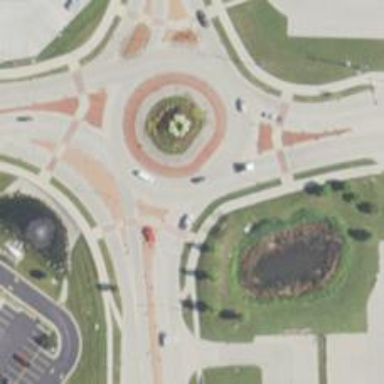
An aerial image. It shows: Secondary road around roundabout.